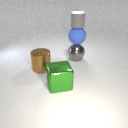
small gray rubber cylinder above large gray metal sphere